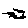
Label: zigzag